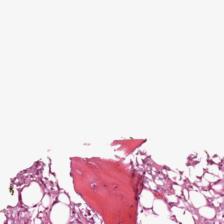
Label: Non-Tumor